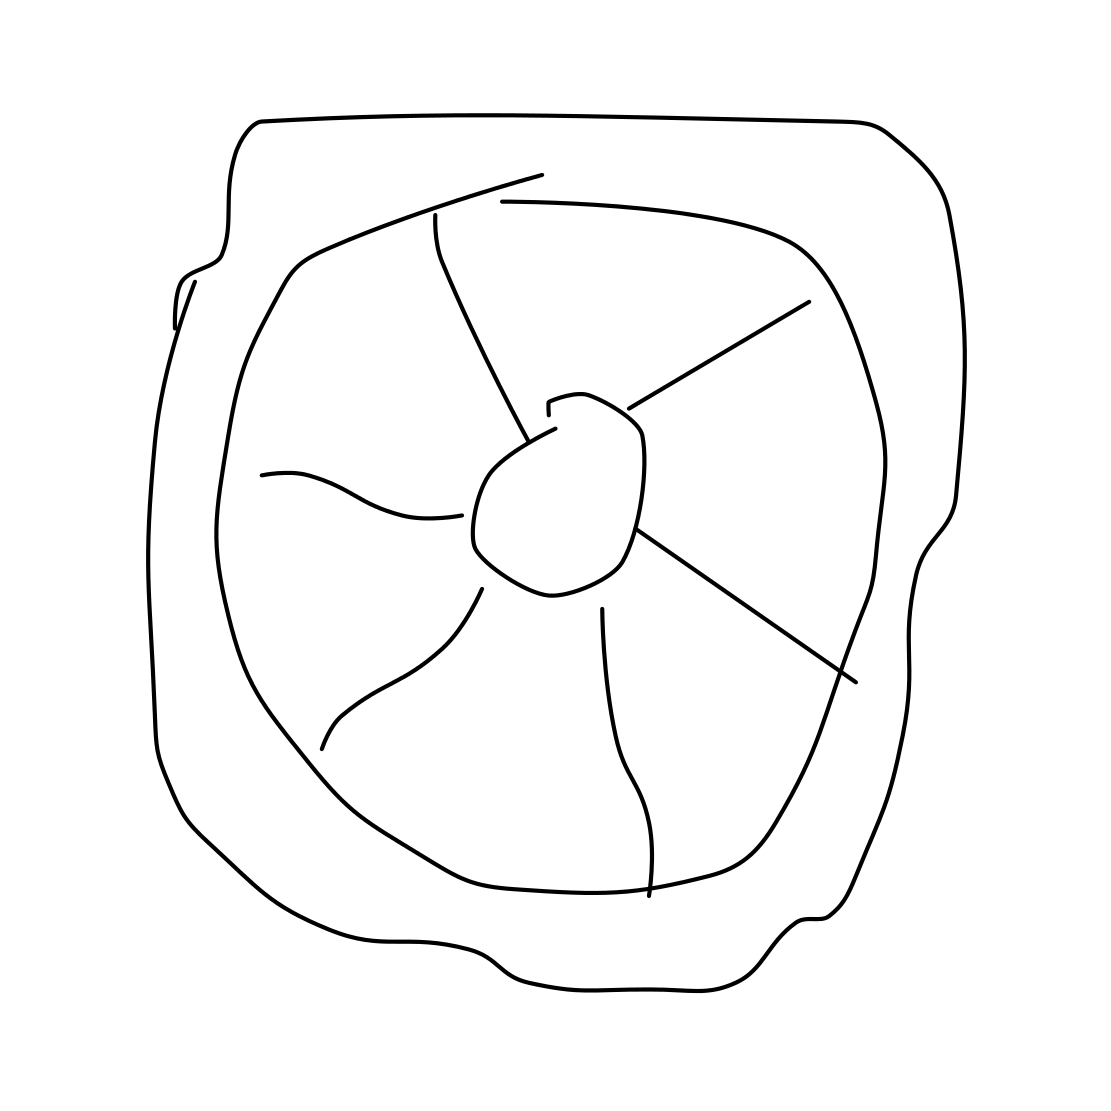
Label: tire